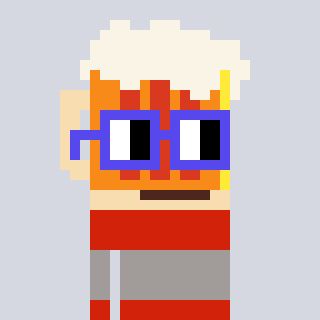
a pixel art character with square blue glasses, a beer-shaped head and a red-colored body on a cool background